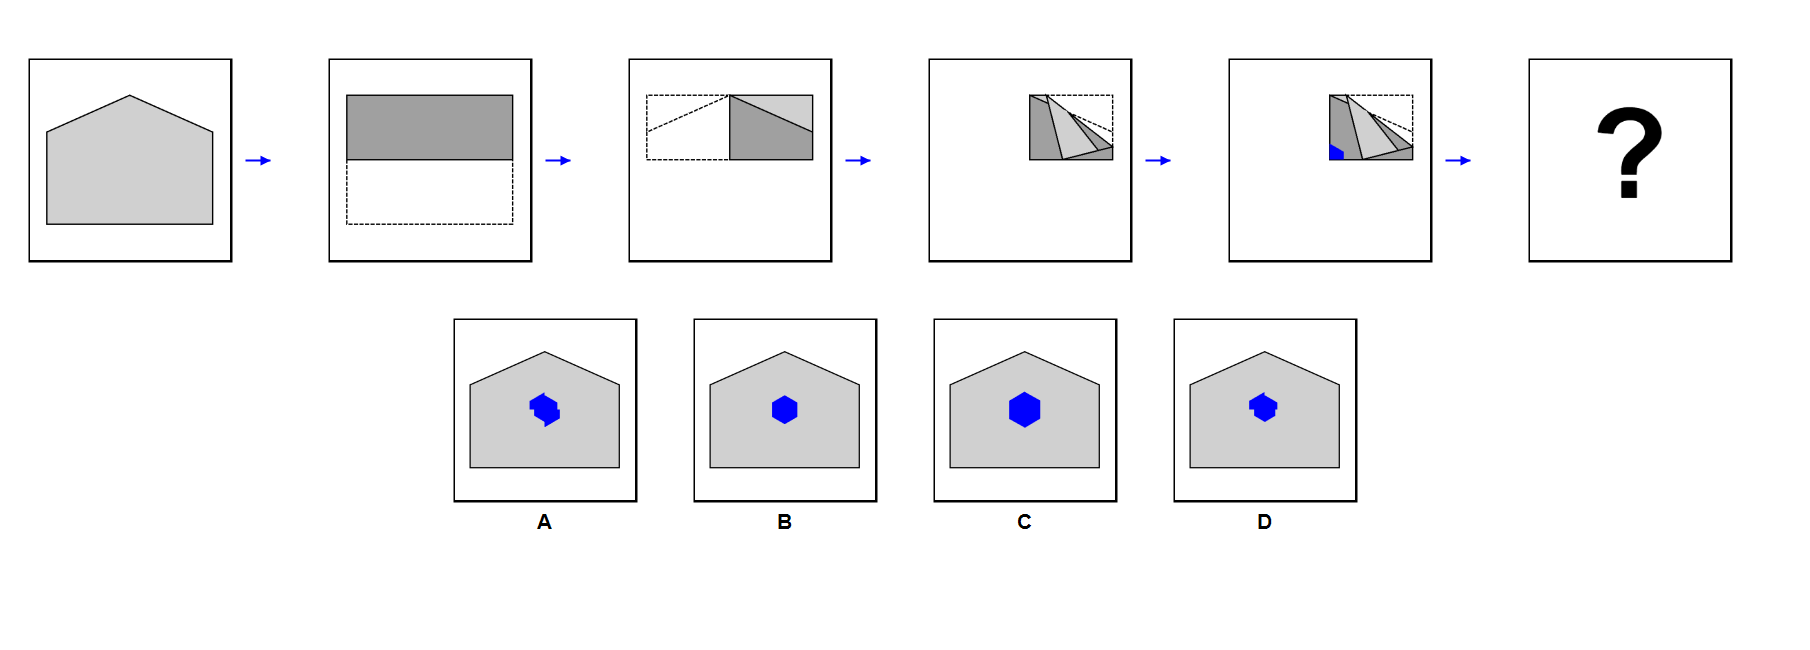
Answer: B